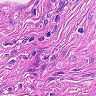
Metastatic tissue present: no